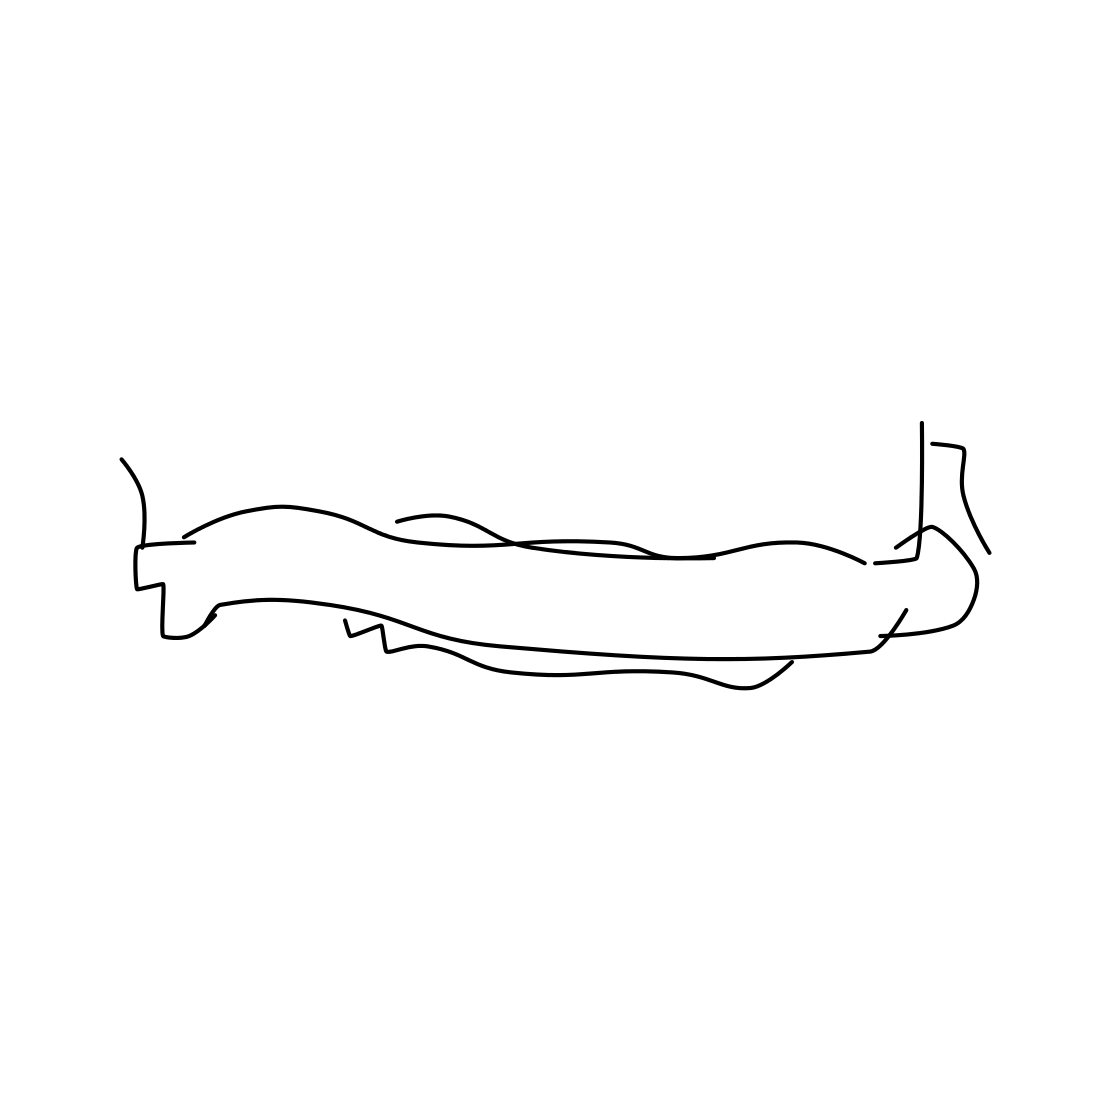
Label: snail